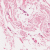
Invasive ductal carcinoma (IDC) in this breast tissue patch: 0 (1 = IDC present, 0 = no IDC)